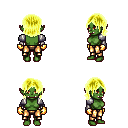
a pixel art fantasy rpg character, female body template, orc, green skin, steel arm armor, gold greaves, gold long bangs hairstyle, gold gloves, four views (front, back, left, right), 2x2 character sprite sheet, small pixel art, hard edges, no anti-aliasing